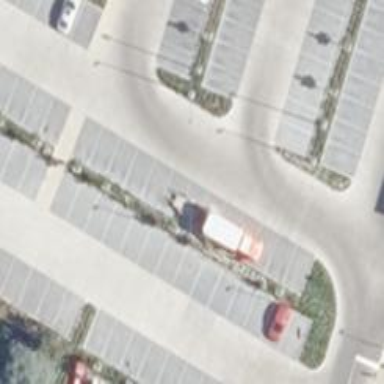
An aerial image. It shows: Normal parking space.